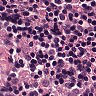
Metastatic tissue present: no